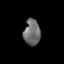
Tissue: lung
Cell type: Epithelial cells
Senescence score: 0.2117
Nuclear area (px): 418
Mean DAPI intensity: 109.067